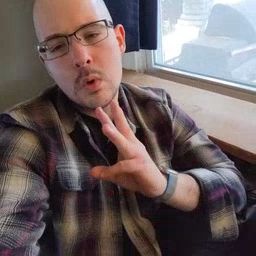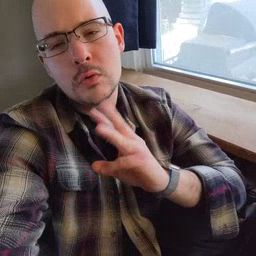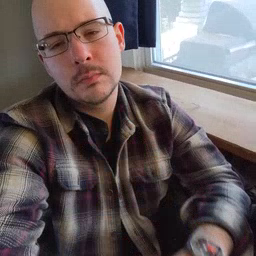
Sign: water